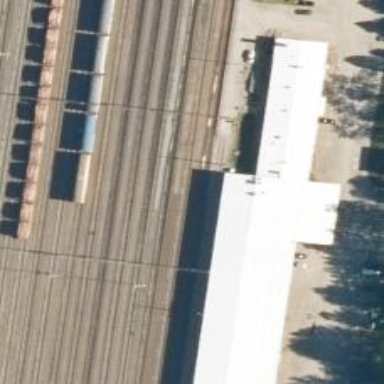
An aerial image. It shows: Electrified rail siding with contact line.